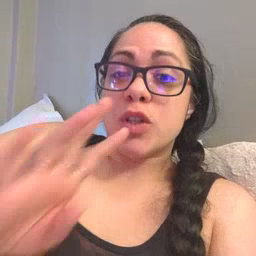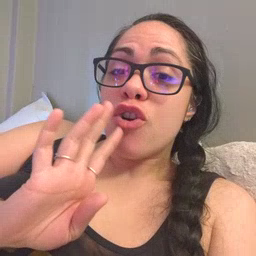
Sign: talk